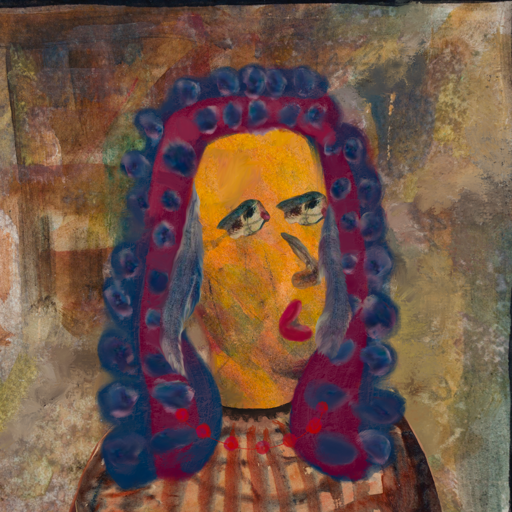
Background: Mosgoul, Head And Neck Side: Gypsy_Mother, Face Side: Pipe, Bust: Orphan, Hair Side: Hill_Girl, Head Accessory: Blank, Second Necklace: Blank, Necklace: Irani_3, Baby: Blank